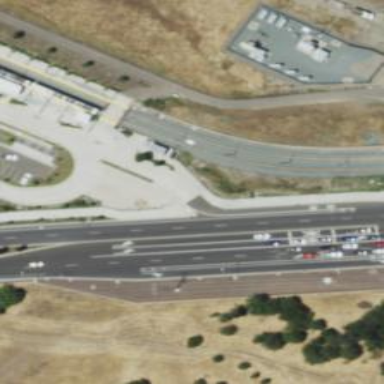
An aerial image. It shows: Busway road.